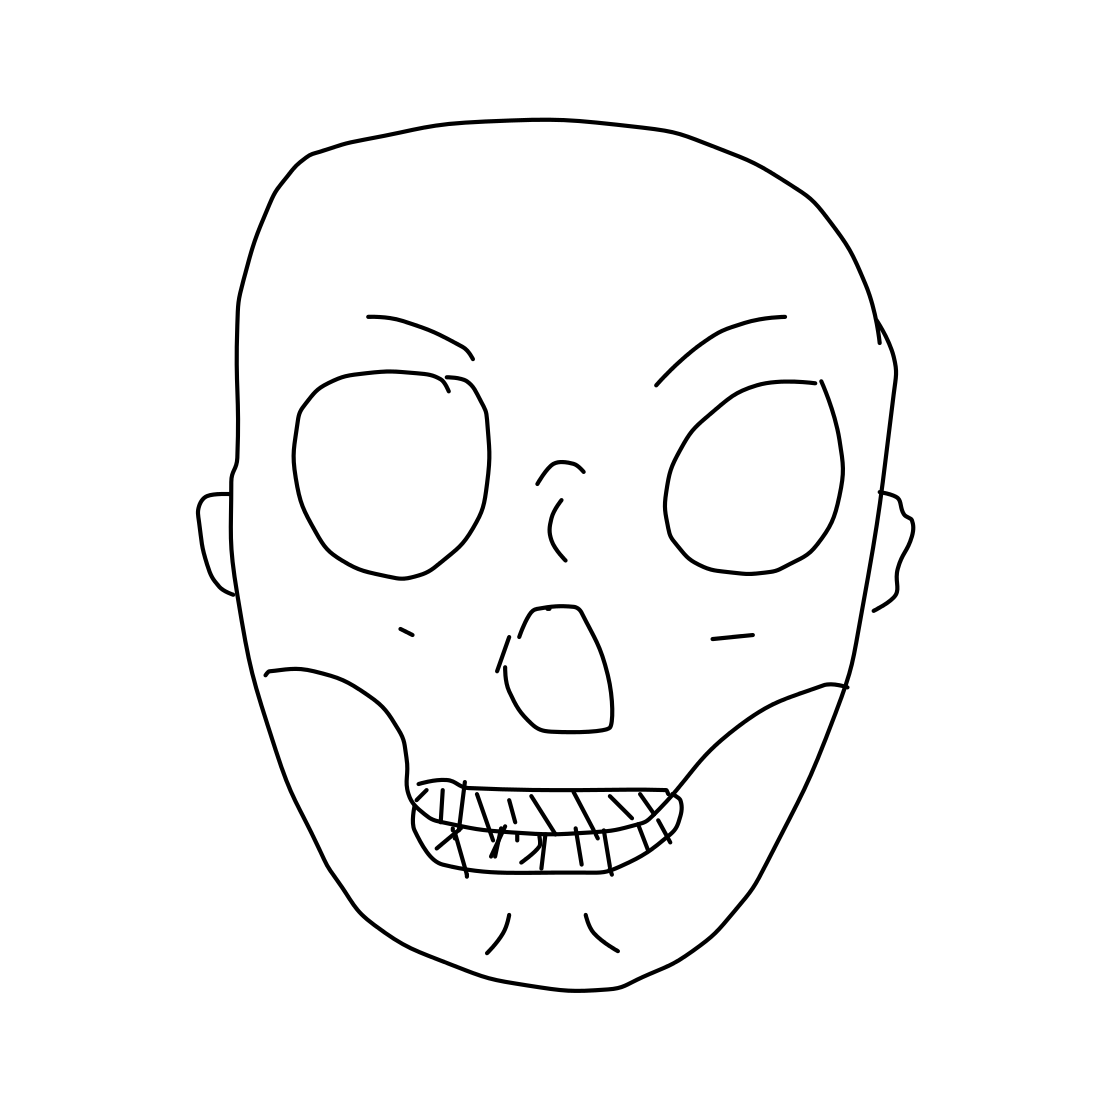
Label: skull